Question: Here's what I got so far:
'''
SELECT surname, base_salary from emp p LEFT JOIN (select id_team, avg(base_salary) as s, count(*) as c from emp group by id_team) as o ON(p.id_team = o.id_team)
where p.base_salary between o.s*0.7 and o.s*1.3 and o.c >=2
'''
On Oracle LIVE SQL I'm getting ORA-00905: missing keyword error.
Here's what the table looks like.

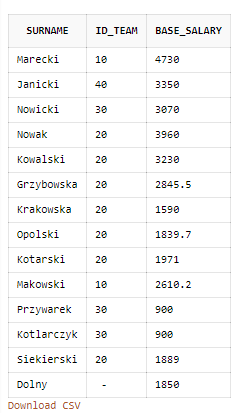
Answer: The problem with your is the use of the 'as' keyword to alias the subquery. Oracle does not support that. Your query should just work of you remove it:
'''
select ...
from emp p
left join (
select id_team, avg(base_salary) as s, count(*) as c from emp group by id_team
) as o on p.id_team = o.id_team)
--^-- here
where ...
'''
On the other hand, I think that you query could be phrased more efficiently using window functions:
'''
select surname, base_salary
from (
select
surname,
base_salary,
avg(base_salary) over(partition by id_team) avg_base_salary,
count(*) over(partition by id_team) no_emps
from emp
) e
where no_emps > 2 and base_salary between avg_base_salary * 0.7 and avg_base_salary * 1.3
'''